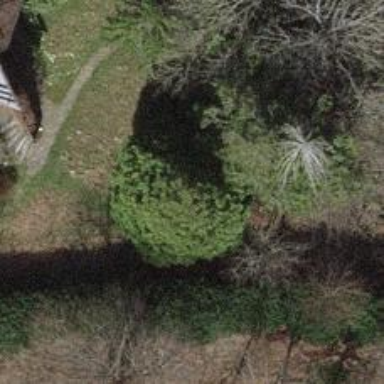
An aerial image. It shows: Urban tree with evergreen needle-leaved foliage.